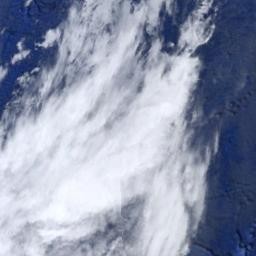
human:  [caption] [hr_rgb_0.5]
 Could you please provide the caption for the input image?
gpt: Large fluffy white clouds on blue sea .

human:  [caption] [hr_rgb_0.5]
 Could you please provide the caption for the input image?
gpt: The white cloud is above blue sea .

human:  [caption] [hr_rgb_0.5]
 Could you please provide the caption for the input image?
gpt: The stratus clouds are located above the surface of the sea .

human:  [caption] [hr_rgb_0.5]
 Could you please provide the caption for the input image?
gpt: There is a layer of floating clouds on the sea .

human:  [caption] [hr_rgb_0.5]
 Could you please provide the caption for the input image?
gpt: Thick white clouds over a blue sea .